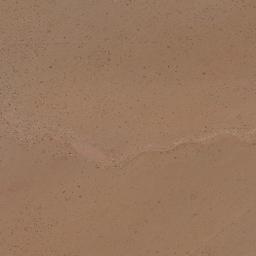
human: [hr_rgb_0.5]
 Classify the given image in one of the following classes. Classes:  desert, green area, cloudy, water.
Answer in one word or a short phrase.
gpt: desert